Question: I want to change my App icon, so, I delete (move to trash) Icon.png and Icon@2x.png in the project navigator, in summary view I have added the new icons and they are added to my project, and I see them in the summary

But, when I install the app, the icon is the previous one. How can I clean the previous icon in order to install the new one?
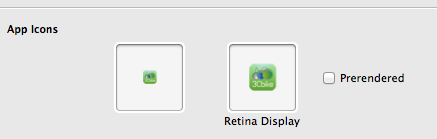
Answer: Sometimes when building direct to the device it doesn't work first time.
I find I have to clean the project and delete the app from the device/simulator to get the new icon.